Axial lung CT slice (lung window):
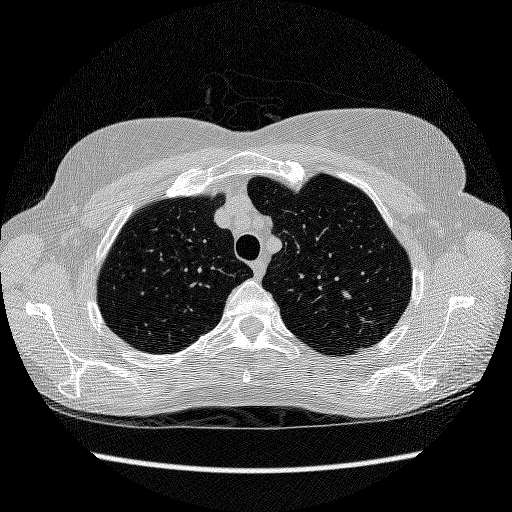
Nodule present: no